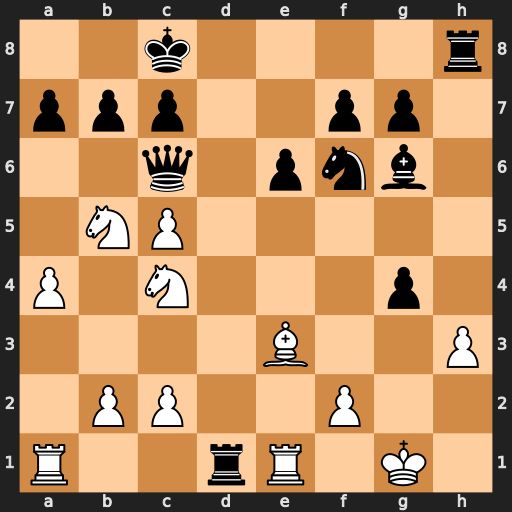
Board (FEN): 2k4r/ppp2pp1/2q1pnb1/1NP5/P1N3p1/4B2P/1PP2P2/R2rR1K1
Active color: w
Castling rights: -
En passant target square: -
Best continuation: Nxa7+ Kb8 Nxc6+